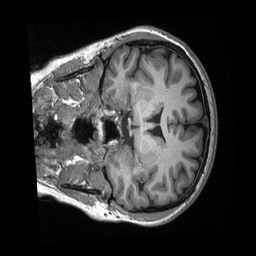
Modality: T1w
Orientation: coronal
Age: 27
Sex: female
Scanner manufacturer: siemens
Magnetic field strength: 3 T
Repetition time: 2.3 s
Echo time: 0.00308 s